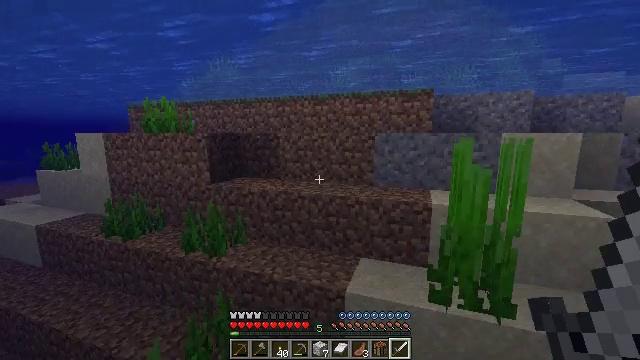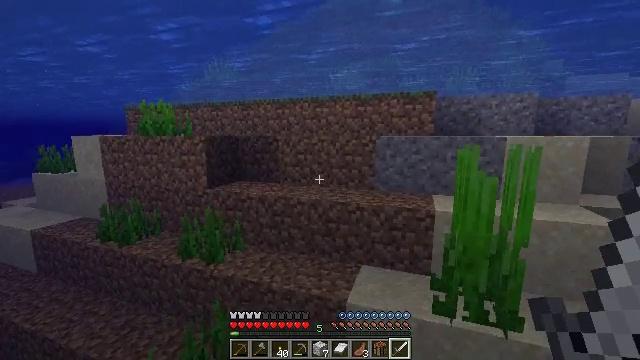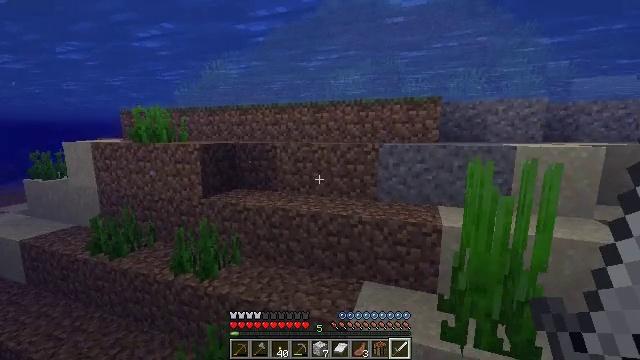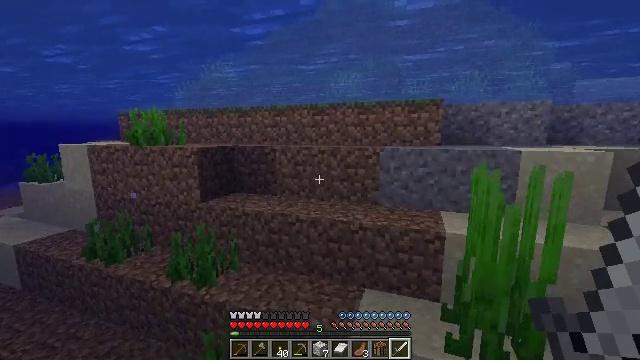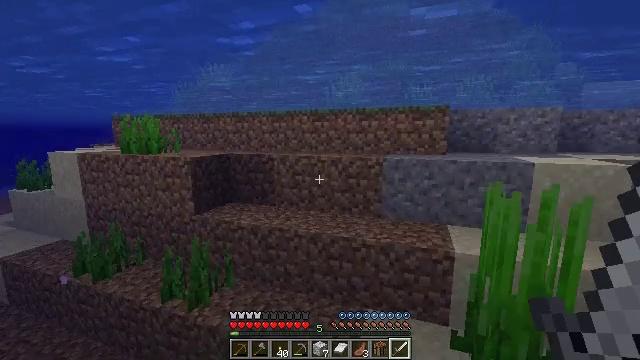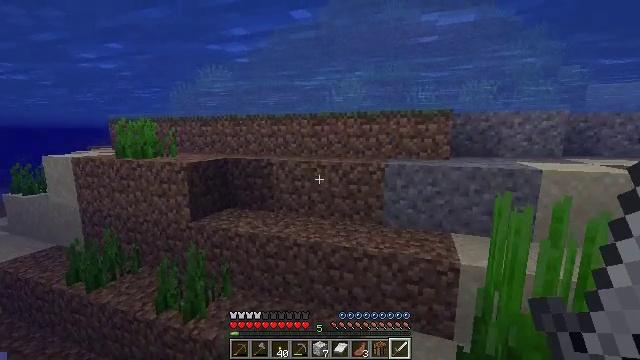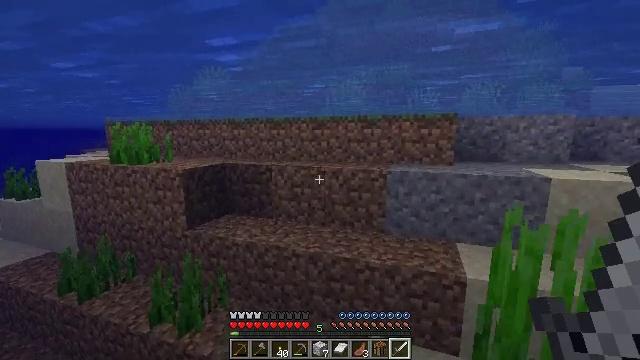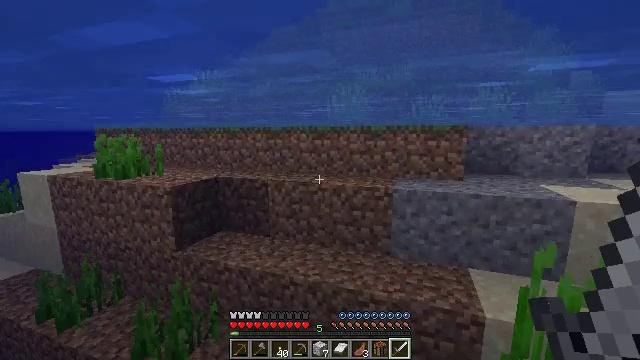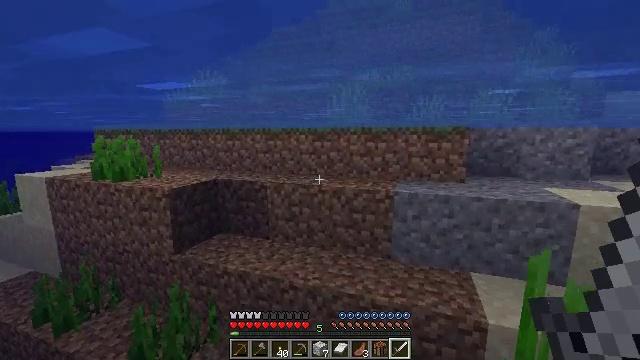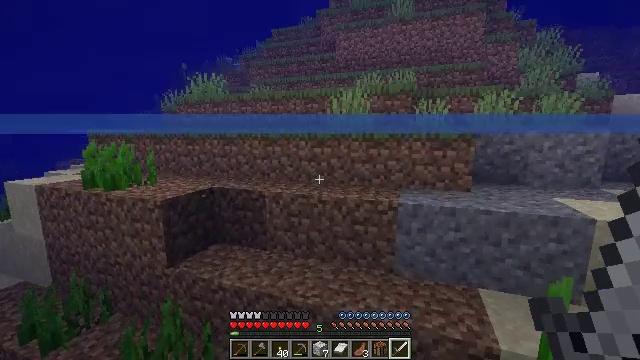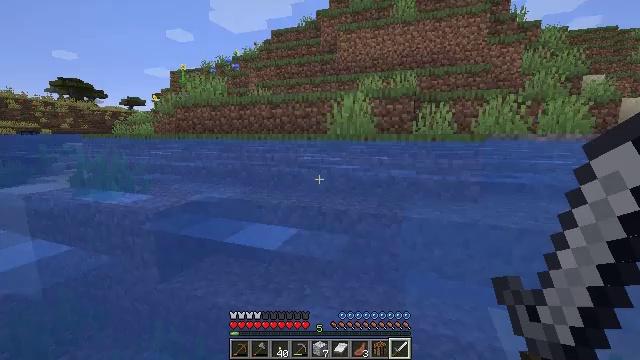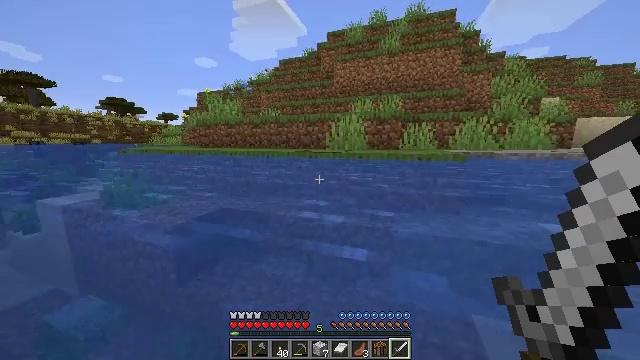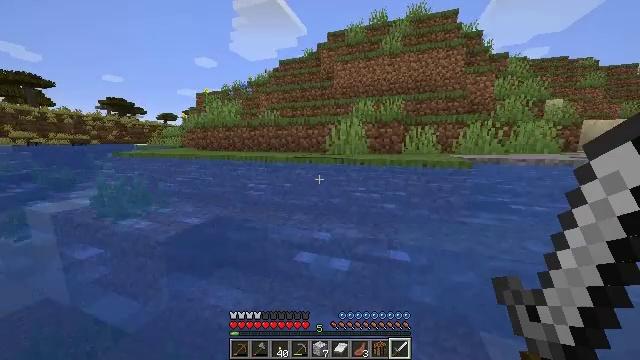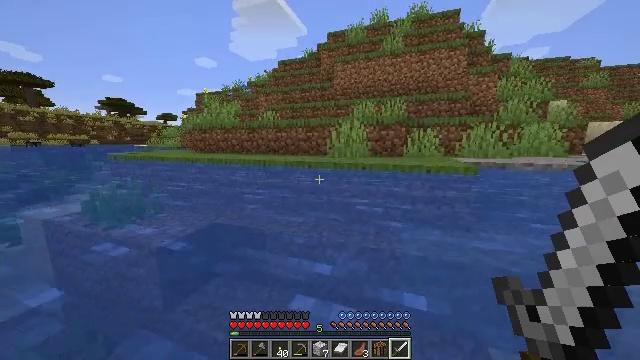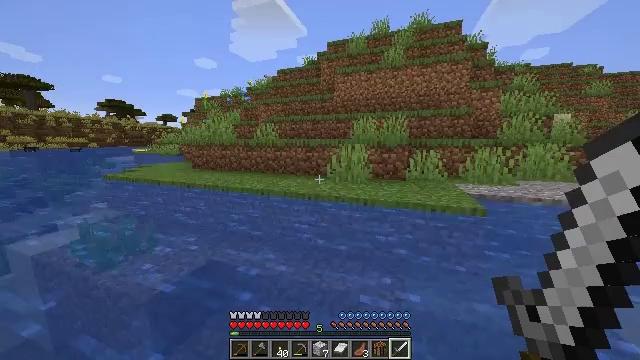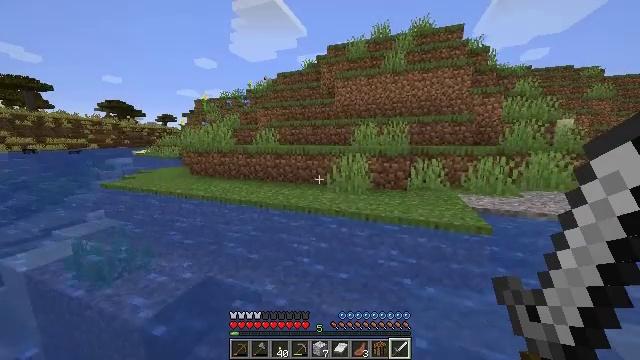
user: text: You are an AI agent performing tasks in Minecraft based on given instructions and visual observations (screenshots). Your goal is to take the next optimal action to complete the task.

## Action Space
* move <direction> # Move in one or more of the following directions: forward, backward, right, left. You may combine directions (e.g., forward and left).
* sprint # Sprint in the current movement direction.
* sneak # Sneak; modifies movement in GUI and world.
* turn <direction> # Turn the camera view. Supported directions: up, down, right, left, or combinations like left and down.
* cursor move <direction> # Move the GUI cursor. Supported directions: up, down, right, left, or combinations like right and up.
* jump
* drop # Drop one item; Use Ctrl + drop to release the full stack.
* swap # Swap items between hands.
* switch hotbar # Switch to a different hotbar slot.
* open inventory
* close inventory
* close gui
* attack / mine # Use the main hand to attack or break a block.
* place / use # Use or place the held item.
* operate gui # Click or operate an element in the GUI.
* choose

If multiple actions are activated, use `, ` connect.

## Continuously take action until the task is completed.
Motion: motion action
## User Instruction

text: Gather a tall sunflower.
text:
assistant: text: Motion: move forward, sprint, jump
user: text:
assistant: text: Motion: move forward, sprint, jump
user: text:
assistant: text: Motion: move forward, sprint, jump
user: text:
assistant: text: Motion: move forward, sprint, jump
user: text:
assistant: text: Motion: move forward, sprint, jump
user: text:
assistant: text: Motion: move forward, sprint, jump
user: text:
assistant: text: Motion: move forward, sprint, jump
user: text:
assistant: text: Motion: move forward, sprint, jump
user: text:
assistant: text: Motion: move forward, sprint, jump
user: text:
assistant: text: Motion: move forward, sprint, jump
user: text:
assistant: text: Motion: move forward, sprint, jump
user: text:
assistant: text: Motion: move forward, sprint, jump
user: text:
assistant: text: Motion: move forward, sprint, jump
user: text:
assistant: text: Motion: move forward, sprint, jump
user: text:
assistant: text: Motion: move forward, sprint, jump
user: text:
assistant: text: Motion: move forward, sprint, jump
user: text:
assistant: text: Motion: move forward, sprint, jump
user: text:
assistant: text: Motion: move forward, sprint, jump
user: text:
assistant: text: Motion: move forward, sprint, jump
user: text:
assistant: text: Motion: move forward, sprint, jump
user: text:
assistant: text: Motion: move forward, sprint, jump
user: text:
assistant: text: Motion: move forward, sprint, jump
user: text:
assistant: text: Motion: move forward, sprint, jump
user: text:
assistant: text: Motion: move forward, sprint, jump
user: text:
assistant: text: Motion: move forward, sprint, jump
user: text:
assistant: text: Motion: move forward, sprint, jump
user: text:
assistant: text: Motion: move forward, sprint, jump
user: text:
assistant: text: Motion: move forward, sprint, jump
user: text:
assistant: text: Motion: move forward, sprint, jump
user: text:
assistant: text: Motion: move forward, sprint, jump